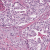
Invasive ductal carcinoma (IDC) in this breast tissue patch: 1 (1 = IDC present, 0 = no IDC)